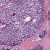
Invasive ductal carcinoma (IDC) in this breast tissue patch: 1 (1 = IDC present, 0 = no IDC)